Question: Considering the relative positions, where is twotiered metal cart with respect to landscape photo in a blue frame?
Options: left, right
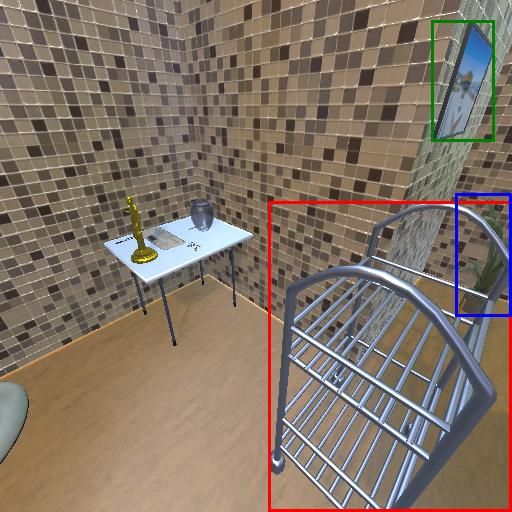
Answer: left